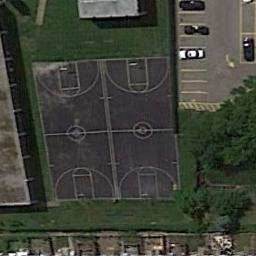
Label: basketball_court